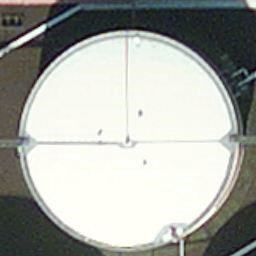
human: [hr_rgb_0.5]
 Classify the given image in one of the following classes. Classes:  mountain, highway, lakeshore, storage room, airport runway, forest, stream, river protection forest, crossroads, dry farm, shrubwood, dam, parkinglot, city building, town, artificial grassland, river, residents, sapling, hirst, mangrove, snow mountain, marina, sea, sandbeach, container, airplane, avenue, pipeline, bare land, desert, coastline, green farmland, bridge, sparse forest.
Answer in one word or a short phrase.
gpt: storage room